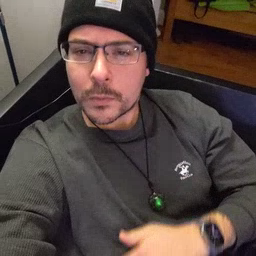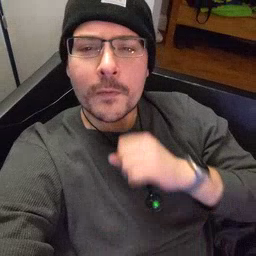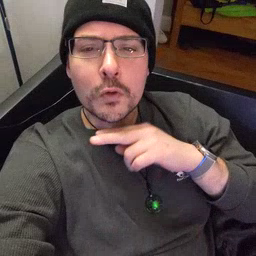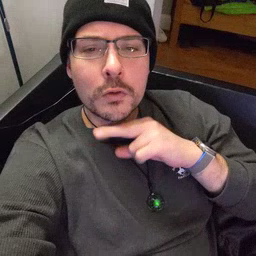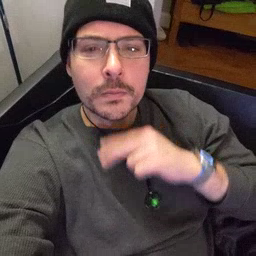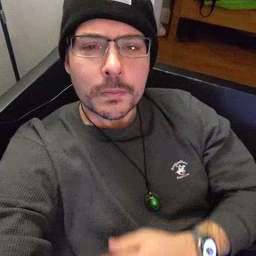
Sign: frog